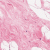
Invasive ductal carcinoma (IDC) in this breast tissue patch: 0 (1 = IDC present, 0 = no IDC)